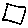
Label: square